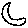
Label: moon